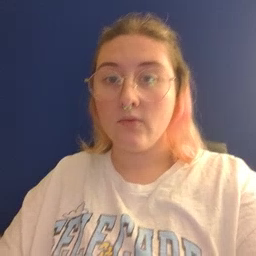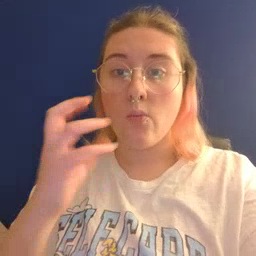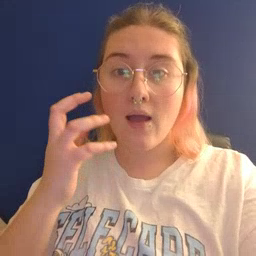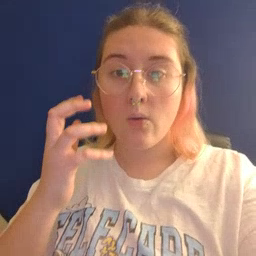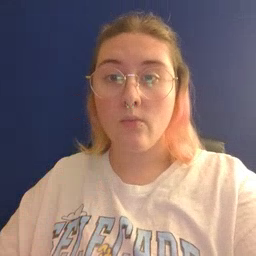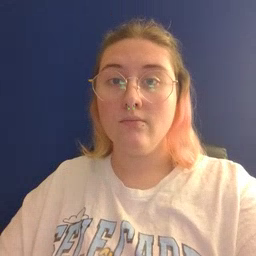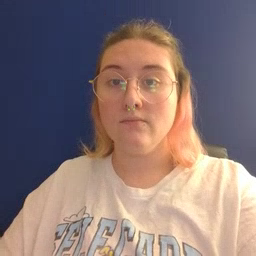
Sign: radio